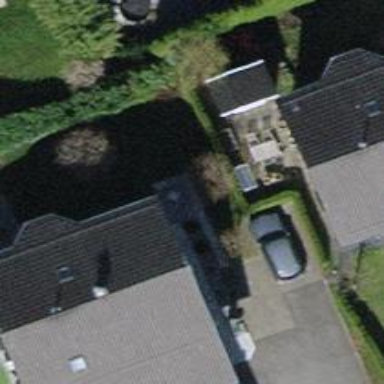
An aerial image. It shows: Detached building with gabled roof.